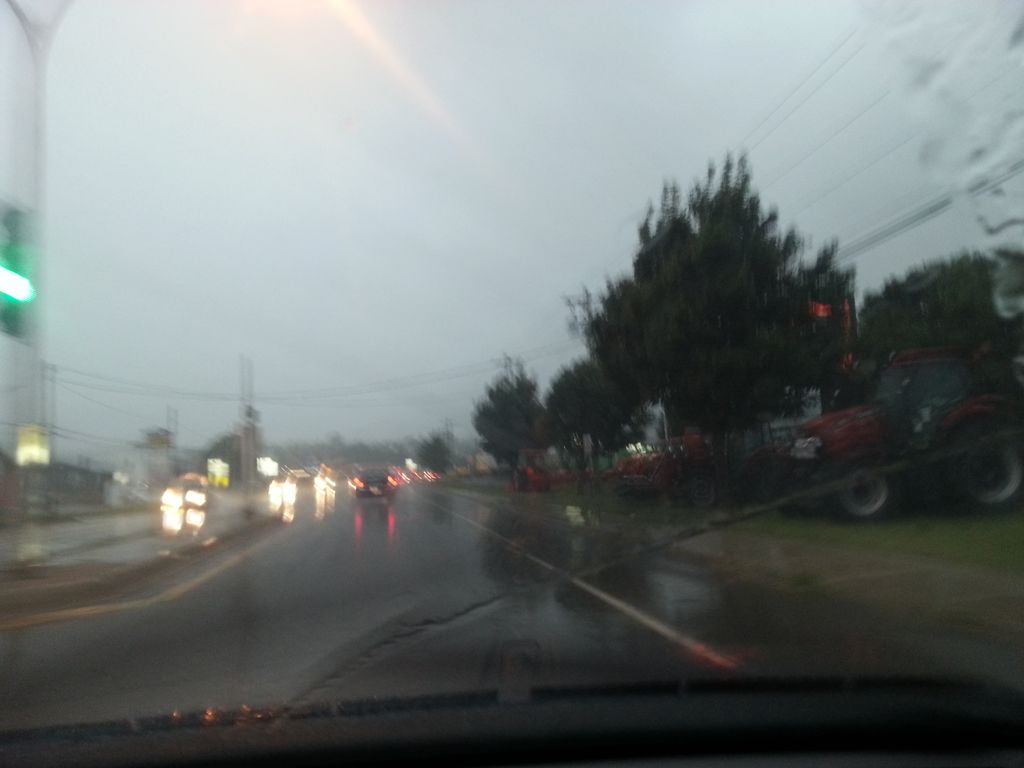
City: charlottetown